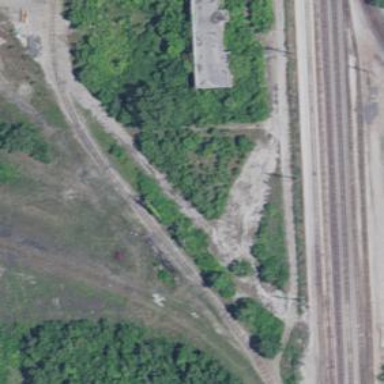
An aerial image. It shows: Abandoned spur railway.